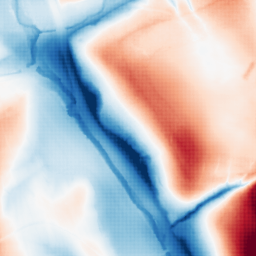
Category: classical
Decomposition family: gaussian_anisotropic
Decomposition parameters: sigma_x: 50
sigma_y: 2
Upsampling method: sinc_blackman
Upsampling parameters: scale: 4
kernel_size: 8
Upsampling scale: 4